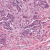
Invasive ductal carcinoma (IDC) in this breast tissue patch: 1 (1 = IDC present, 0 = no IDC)